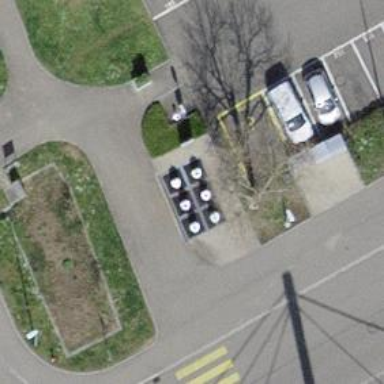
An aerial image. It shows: Recycling container for scrap metal. It is designated as recycling amenity.